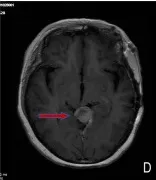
Changes of meningioma at different shooting angles of MRI. The residual lesions lessened on 2020-12-24.
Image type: radiology (mri)